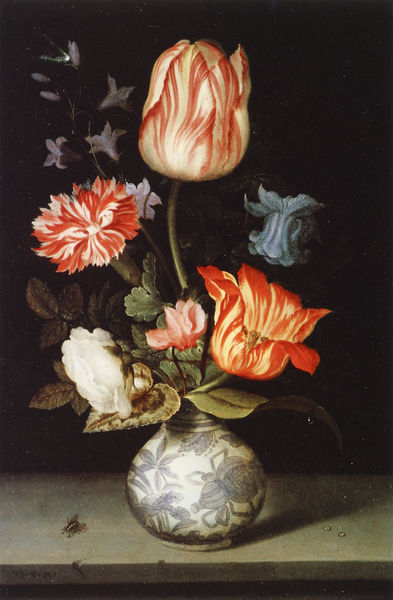
Titel: Blumen in einer Wan-Li-Vase
Künstler: Harem Steenwijck
Institution: Privatsammlung
Schlagwörter: blau, blätter, gemälde, schatten, weiß, grün, blumen, bunt, licht, schwarz, tisch, blüten, rose, rot, muster, signatur, rosa, stilleben, stillleben, vase, blumenvase, lila, tulpen, streifen, fliege, blumenstrauss, strauß, stiel, tulpe, mohn, nelke, sims, veilchen, insekt, azalee, bumenstrauß